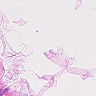
Metastatic tissue present: no